Question: I have developed a VSPackage for Visual Studio. I followed all the instructions in these walkthroughs:
<URL>
<URL>
Everything works fine when I debug the project: I see a new project type defined by me under the Installed Templates.

However when I deploy this VSIX installer to the or install it manually, I don't see the template and the new project type.
How can I make this work when deploying?
What I want is a VSPackage that when you install, it will add a new project type and adds some other menu commands to the menu bar.
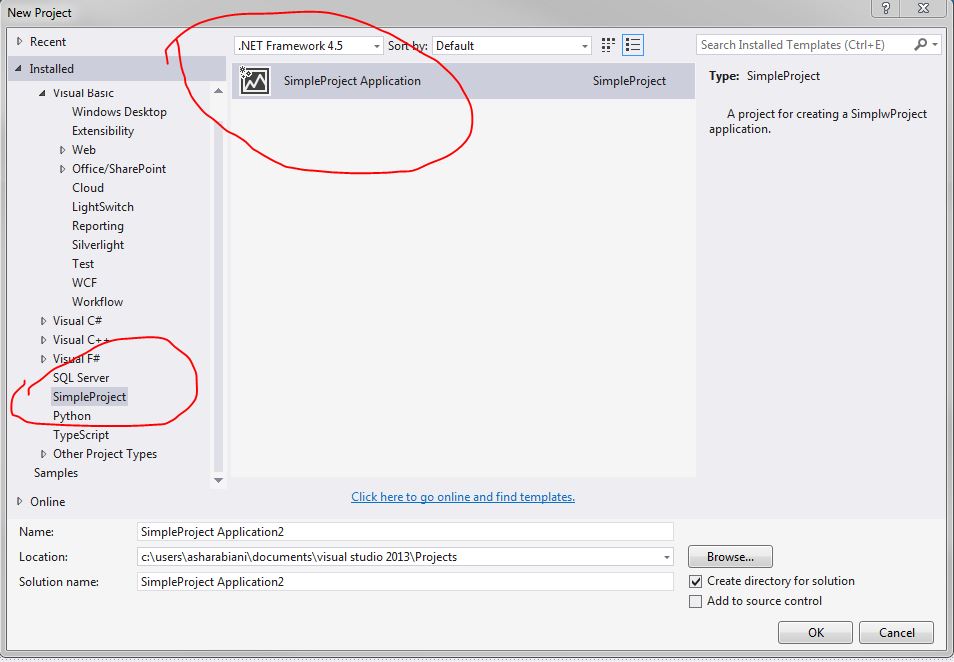
Answer: I solved this doing these steps by:
- '.zip''bin/debug'- '.vsixmanifest'- '.vsix'
These steps were not mentioned in the MSDN walkthroughs.